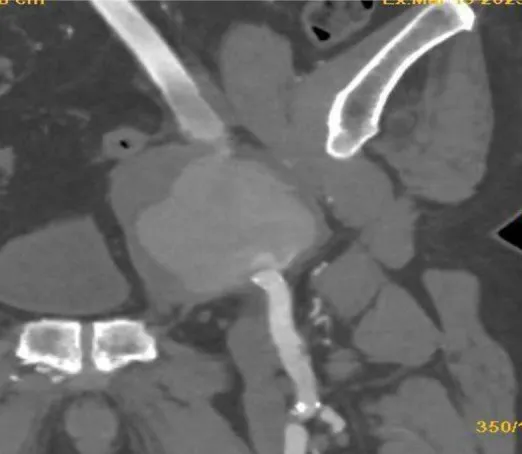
Computed tomography 3D multiplanar reconstruction.
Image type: radiology (ct)